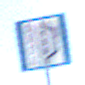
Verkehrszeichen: NothalteUndPannenbucht
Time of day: MorningAfternoon
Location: Outdoor (Suburban)
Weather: PartlyCloudy
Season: NotSpecified
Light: Natural